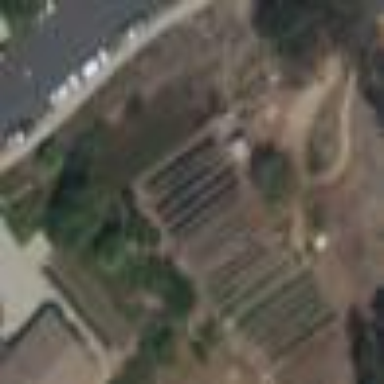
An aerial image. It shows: Greenhouse used for horticulture.